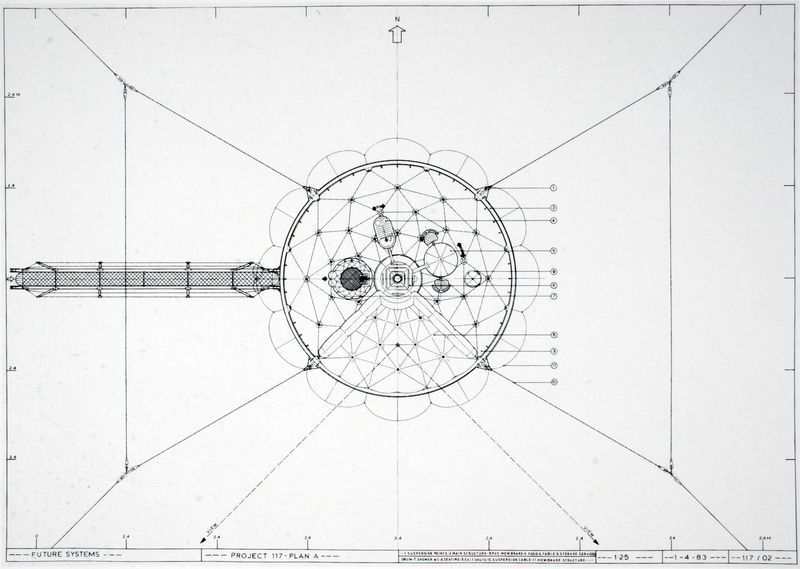
Titel: Projekt 117, Grundriss
Künstler: Future Systems
Schlagwörter: weiß, blume, grau, schwarz, zeichnung, dach, architektur, kreis, räder, schrift, leiste, perspektive, studie, mauer, grafik, graphik, linien, rad, seile, uhr, striche, gewölbe, schwarzweiß, kreise, beschriftung, entwurf, otto, frei, plan, mandala, nummern, geometrie, netz, zelt, mechanik, stahlseile, verspannung, drahtseile, frei otto, abgespannt, maßsstab